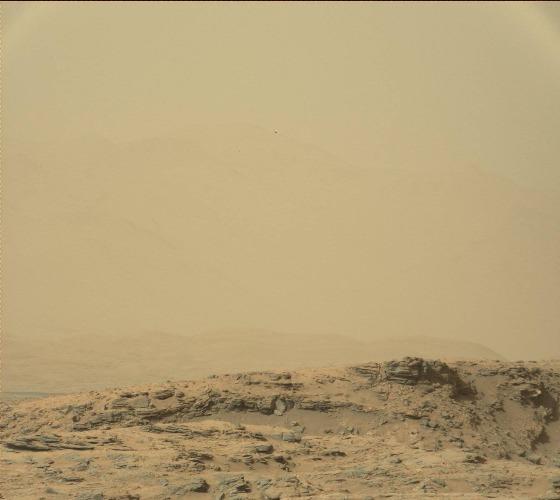
Terrain classes present: Bedrock, Gravel / Sand / Soil, Sky / Distant Mountains